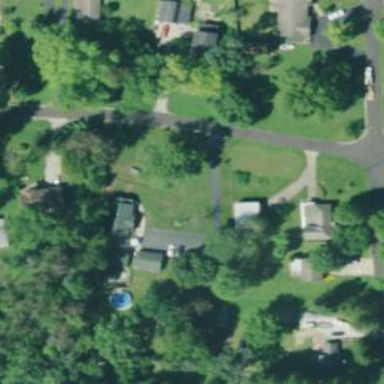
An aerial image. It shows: Driveway.